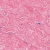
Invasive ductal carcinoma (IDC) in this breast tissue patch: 0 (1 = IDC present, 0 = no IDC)